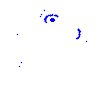
Particle: kaon